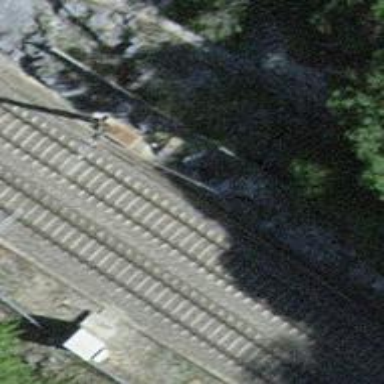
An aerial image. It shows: Railway with electrified contact lines.